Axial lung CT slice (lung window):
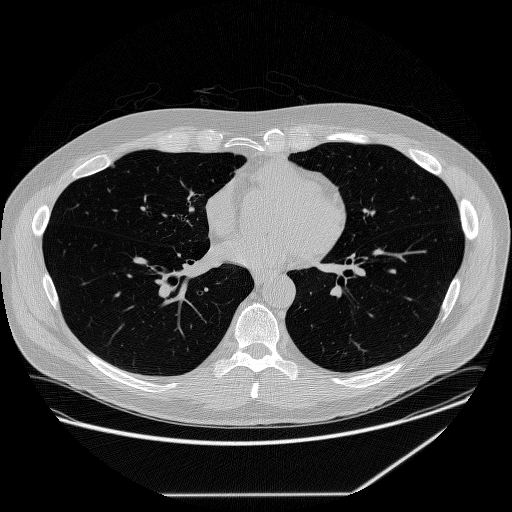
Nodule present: yes
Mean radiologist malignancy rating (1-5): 2